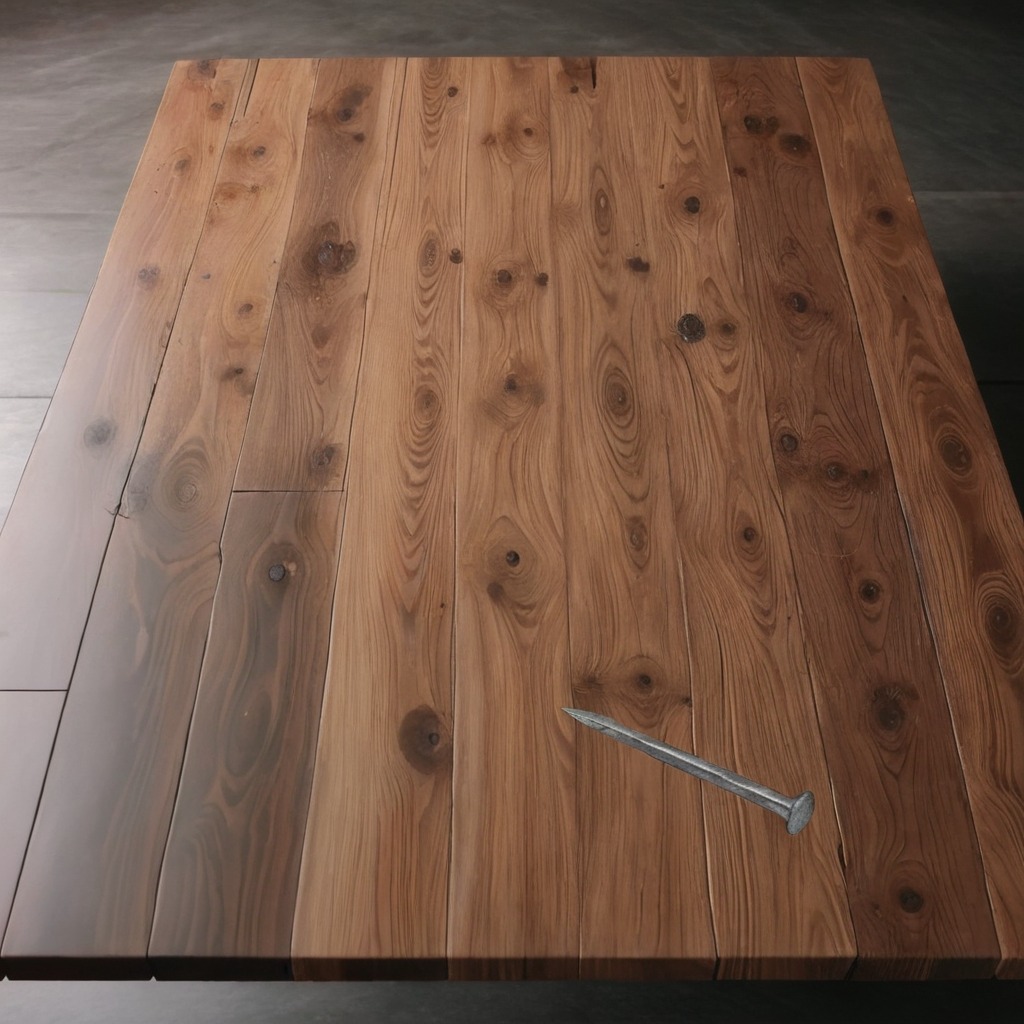
A nail is lying on the table in the garage.